Field crop: maize
Growth stage: 1
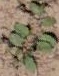
Species: convolvulus